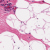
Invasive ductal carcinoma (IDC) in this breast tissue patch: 0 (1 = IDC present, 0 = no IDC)